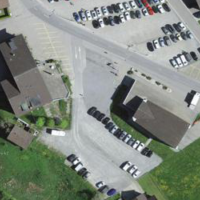
EUNIS habitat code: 54
Species observed at this site:
Phylloscopus collybita
Corvus corone
Cypripedium calceolus
Milvus milvus
Turdus pilaris
Phoenicurus ochruros
Passer domesticus
Fringilla coelebs
Aglais urticae
Sylvia atricapilla
Motacilla alba
Delichon urbicum
Asplenium viride